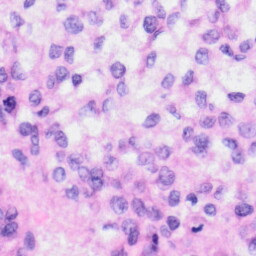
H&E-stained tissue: Liver